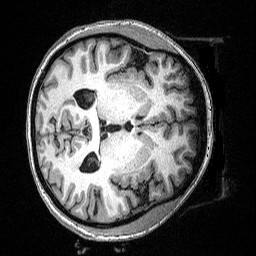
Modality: T1w
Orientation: axial
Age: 31
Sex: female
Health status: ill
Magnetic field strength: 3 T
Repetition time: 2.53 s
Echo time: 0.00331 s